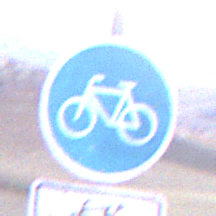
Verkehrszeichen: Radweg
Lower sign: EinspurigeFahrzeugeFrei6
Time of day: Dusk
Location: Outdoor (Nature)
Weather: Clear
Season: NotSpecified
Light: Natural